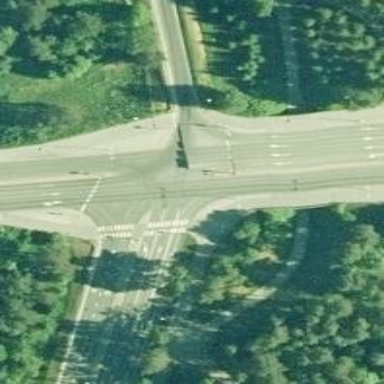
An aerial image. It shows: Tertiary road with asphalt surface.